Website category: book
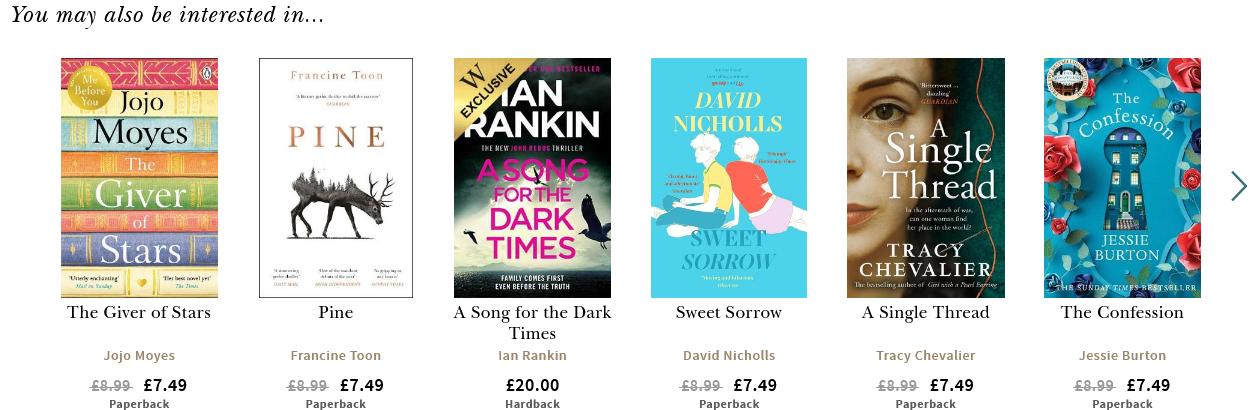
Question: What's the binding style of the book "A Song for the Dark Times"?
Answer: Hardback

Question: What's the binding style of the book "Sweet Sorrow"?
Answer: Paperback

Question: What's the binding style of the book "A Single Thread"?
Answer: Paperback

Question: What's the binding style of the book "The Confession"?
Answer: Paperback

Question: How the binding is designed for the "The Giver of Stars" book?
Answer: Paperback

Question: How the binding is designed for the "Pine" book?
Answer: Paperback

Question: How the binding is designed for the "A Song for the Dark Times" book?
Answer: Hardback

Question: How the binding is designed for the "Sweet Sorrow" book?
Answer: Paperback

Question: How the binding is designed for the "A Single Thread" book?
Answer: Paperback

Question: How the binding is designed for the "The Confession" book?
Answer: Paperback

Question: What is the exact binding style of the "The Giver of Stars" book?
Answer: Paperback

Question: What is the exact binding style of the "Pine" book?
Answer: Paperback

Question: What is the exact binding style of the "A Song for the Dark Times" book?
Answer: Hardback

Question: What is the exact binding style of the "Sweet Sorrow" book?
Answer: Paperback

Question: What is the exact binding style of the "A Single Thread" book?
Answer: Paperback

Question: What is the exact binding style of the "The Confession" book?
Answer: Paperback

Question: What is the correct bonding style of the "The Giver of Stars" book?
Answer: Paperback

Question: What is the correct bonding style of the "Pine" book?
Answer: Paperback

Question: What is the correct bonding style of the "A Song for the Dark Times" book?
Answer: Hardback

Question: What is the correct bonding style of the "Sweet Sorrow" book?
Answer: Paperback

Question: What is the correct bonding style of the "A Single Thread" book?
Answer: Paperback

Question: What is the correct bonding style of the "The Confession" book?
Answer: Paperback

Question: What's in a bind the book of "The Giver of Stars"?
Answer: Paperback

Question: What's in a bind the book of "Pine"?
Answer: Paperback

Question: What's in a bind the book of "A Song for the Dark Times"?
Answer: Hardback

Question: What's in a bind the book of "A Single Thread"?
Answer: Paperback

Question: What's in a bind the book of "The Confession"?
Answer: Paperback

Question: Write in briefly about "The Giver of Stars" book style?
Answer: Paperback

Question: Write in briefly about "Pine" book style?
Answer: Paperback

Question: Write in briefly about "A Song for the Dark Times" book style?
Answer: Hardback

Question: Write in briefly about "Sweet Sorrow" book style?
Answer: Paperback

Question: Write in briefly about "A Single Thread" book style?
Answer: Paperback

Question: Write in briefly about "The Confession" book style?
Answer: Paperback

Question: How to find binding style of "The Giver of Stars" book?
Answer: Paperback

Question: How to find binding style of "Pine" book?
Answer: Paperback

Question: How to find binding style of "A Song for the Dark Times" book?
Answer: Hardback

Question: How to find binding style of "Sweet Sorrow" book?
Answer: Paperback

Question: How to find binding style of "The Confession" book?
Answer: Paperback